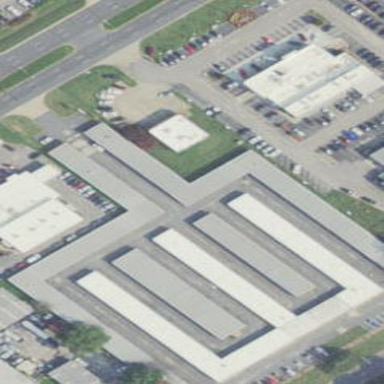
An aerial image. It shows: Commercial building.